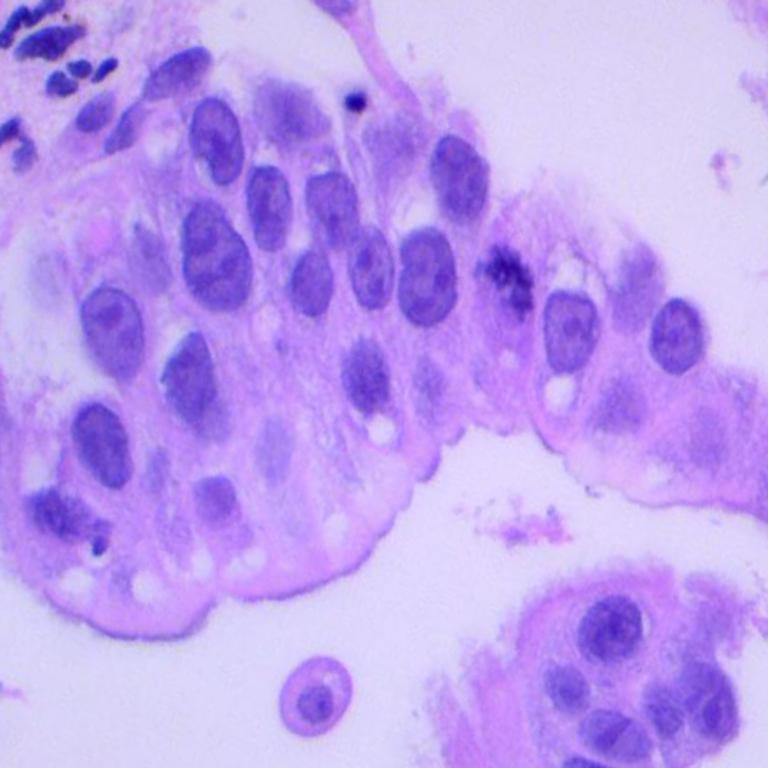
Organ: lung
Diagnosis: adenocarcinomas